Question: I am new to entity framework.
I have searched on this site and on google before asking this question and everywhere I found different answers. But my problem is not solved, so I am asking this question.
I get the above mentioned error while I try to delete a record.
Here is my code:
'''
using (Lab_Lite_Entities db = new Lab_Lite_Entities())
{
var HaemogramsCorrespondingToPatient = (from h in db.Haemograms
join m in db.MasterPatientHaemograms
on h.HaemogramID equals m.HaemogramID
where m.PatientID == SelectedPatient.PatientID
select h);
foreach (Haemogram haemogram in HaemogramsCorrespondingToPatient)
{
if (db.Entry(haemogram).State == System.Data.EntityState.Detached)
db.Haemograms.Attach(haemogram);
db.Haemograms.Remove(haemogram);
db.Entry(haemogram).State = EntityState.Deleted;
}
var entry = db.Entry(SelectedPatient);
if (entry.State == System.Data.EntityState.Detached)
db.Patients.Attach(SelectedPatient); //I get error here
db.Patients.Remove(SelectedPatient);
db.SaveChanges();
}
'''
Here is the relationship between the tables:

I have also noticed something strange.
When I create a patient and then try to delete the 'CurrentPatient' object using the above mentioned code, I get the above mentioned error.
But when I create a patient and then restart the program and then I try to delete the 'CurrentPatient' object, then it is deleted without any problems.
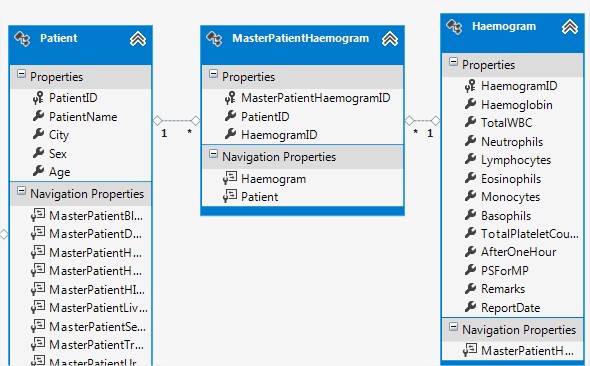
Answer: I can only imagine that this error occurs if 'SelectedPatient' contains referenced objects of type 'MasterPatientHaemogram' and these again referenced objects of type 'Haemogram'. When you attach 'SelectedPatient' (which is apparently a detached entity) the whole object graph will be attached including 'Haemogram' objects with possibly the same key that you already have loaded in the query for 'HaemogramsCorrespondingToPatient'. This would cause the exception.
Simplest and safest solution is not to try to attach the detached 'SelectedPatient' at all but load a copy from the database and delete this entity instead:
'''
//...
var patient = db.Patients.Find(SelectedPatient.PatientID);
db.Patients.Remove(patient);
db.SaveChanges();
'''
If you dislike to query the database with 'Find' create a stub entity with just the correct key:
'''
//...
var patient = new Patient { PatientID = SelectedPatient.PatientID };
db.Patients.Attach(patient);
db.Patients.Remove(patient);
db.SaveChanges();
'''